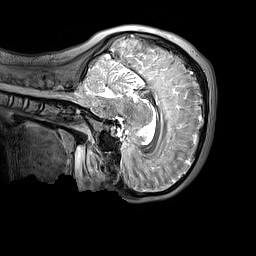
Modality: T2w
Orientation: sagittal
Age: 12
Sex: female
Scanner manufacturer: siemens
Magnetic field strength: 3 T
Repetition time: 3.2 s
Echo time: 0.408 s